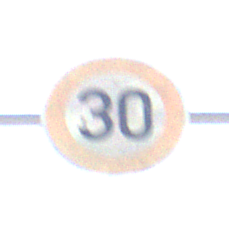
Verkehrszeichen: Geschwindigkeit30
Umgebung: Outdoor, RoadRail
Tageszeit: Midday
Wetter: Clear
Licht: Natural
Jahreszeit: NotSpecified
Kontrast: HighContrast